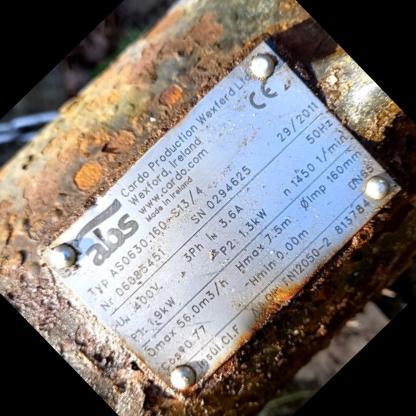
Klasa: tabliczka-znamionowa